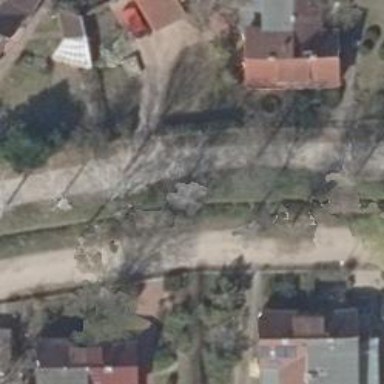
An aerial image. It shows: Residential road with compacted surface.